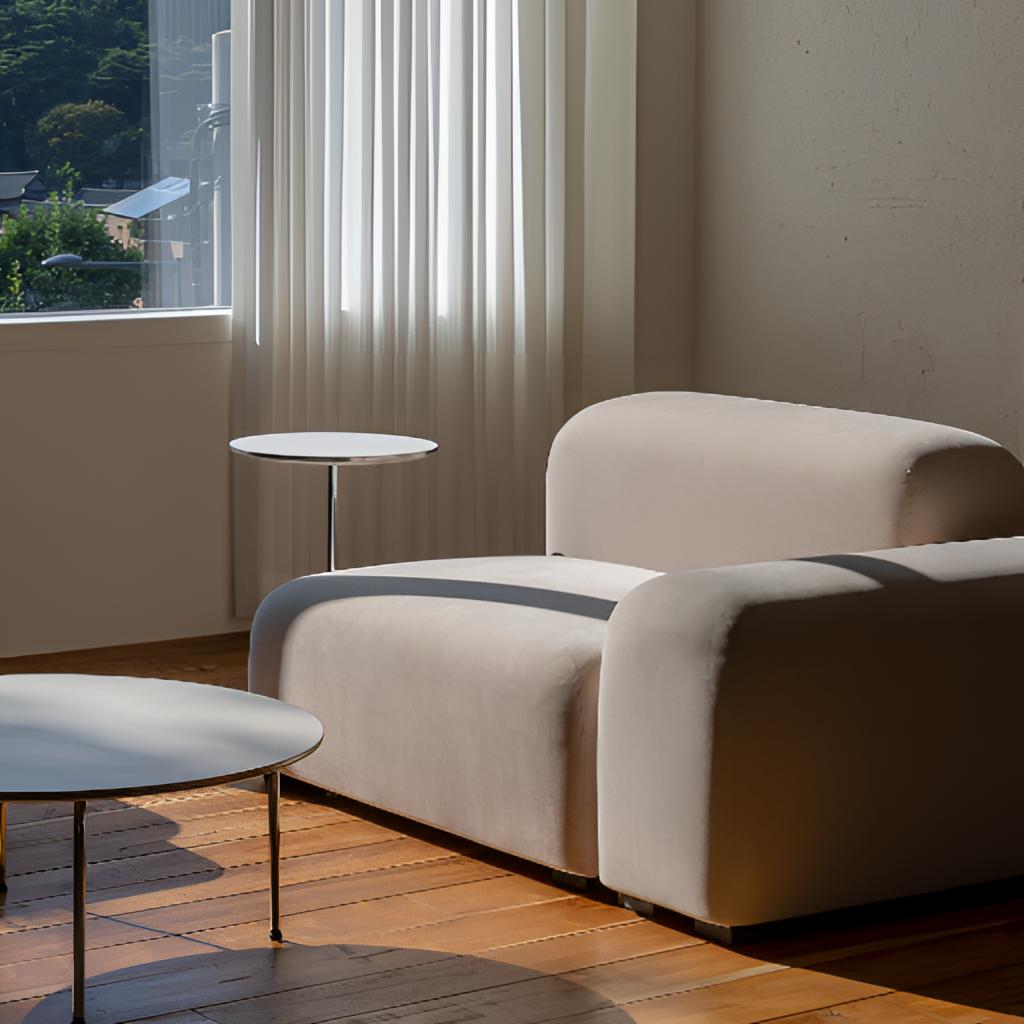
beige velvet armchair, living room, wood flooring, with plank pattern, minimalist, paint wallpaper, with solid pattern